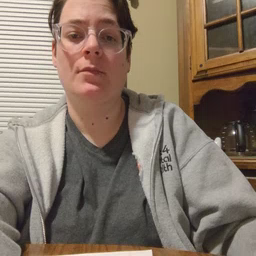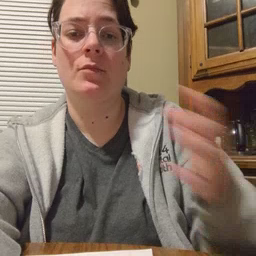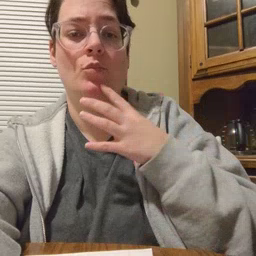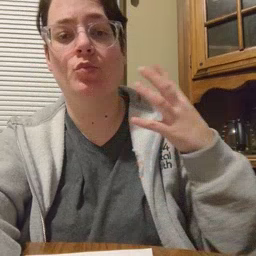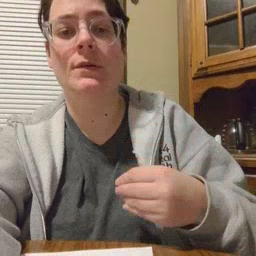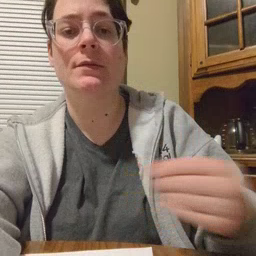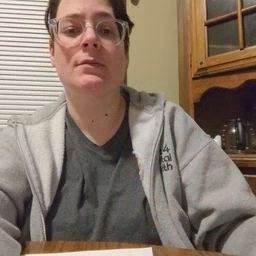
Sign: wet